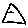
Label: triangle